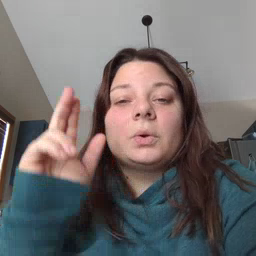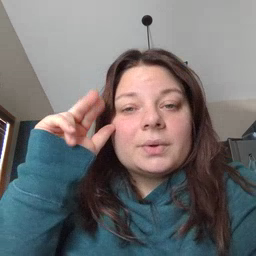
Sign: horse